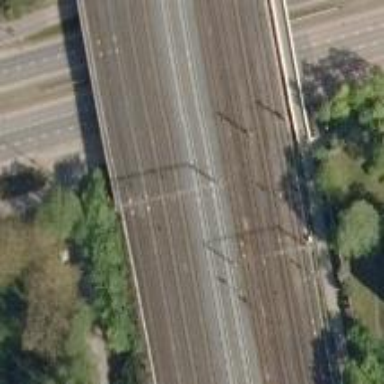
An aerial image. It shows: Railway track with continuous electrified contact lines.